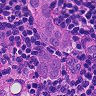
Metastatic tissue present: yes